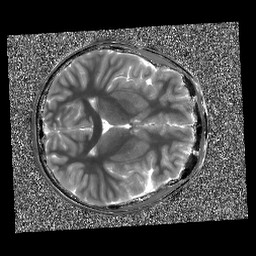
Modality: T1map
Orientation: axial
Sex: male
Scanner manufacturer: siemens
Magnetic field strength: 3 T
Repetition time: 5 s
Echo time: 0.00368 s